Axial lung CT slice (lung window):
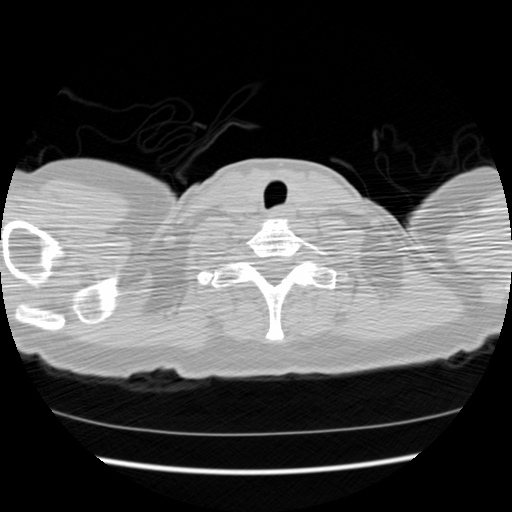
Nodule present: no